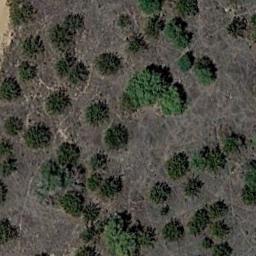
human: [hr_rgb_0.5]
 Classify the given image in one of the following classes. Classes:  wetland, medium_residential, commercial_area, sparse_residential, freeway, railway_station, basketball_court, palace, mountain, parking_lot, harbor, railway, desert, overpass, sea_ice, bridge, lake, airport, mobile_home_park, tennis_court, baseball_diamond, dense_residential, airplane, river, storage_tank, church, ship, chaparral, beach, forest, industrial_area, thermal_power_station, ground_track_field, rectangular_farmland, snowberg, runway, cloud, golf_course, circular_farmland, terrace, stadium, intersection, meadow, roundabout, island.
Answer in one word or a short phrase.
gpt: chaparral